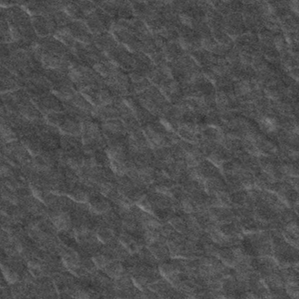
Label: frost